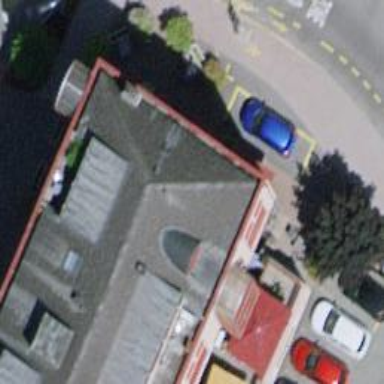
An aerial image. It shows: Restaurant.